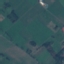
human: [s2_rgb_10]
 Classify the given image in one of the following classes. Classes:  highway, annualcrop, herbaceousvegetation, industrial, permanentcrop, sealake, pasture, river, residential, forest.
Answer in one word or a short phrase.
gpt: Pasture